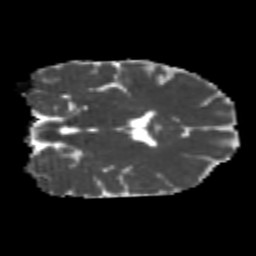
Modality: MD
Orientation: coronal
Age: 22
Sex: female
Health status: healthy
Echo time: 0.074 s